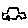
Label: car